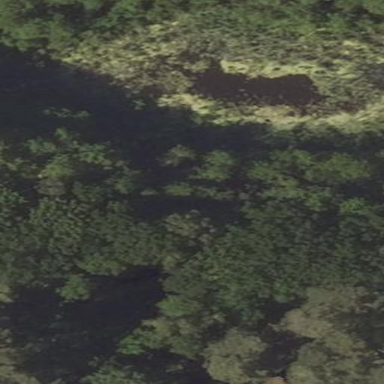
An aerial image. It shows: Pond with natural water.